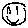
Label: smiley face